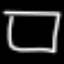
Label: square